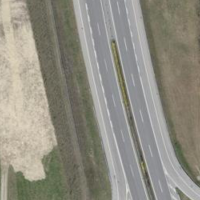
EUNIS habitat code: 57
Species observed at this site:
Corvus cornix